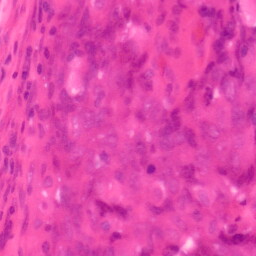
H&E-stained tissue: Colon